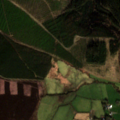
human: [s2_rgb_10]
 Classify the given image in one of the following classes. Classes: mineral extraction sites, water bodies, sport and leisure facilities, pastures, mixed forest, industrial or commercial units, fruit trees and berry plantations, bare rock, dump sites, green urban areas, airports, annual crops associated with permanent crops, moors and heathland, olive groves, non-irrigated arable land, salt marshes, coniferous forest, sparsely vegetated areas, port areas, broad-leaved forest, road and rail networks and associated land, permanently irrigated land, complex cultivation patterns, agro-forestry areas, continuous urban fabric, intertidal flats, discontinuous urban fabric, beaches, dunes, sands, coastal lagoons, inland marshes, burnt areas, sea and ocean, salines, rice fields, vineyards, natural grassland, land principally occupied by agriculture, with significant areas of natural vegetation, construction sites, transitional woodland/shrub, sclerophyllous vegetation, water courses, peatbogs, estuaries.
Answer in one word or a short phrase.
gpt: pastures, coniferous forest, moors and heathland, transitional woodland/shrub